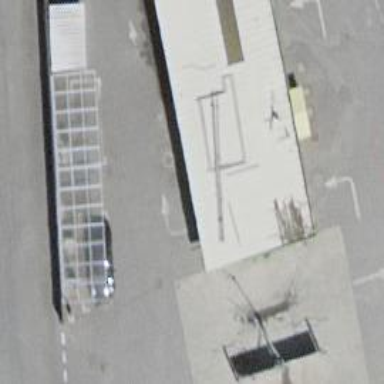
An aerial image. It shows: Car wash facility.